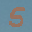
Label: 5